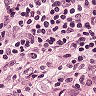
Metastatic tissue present: yes